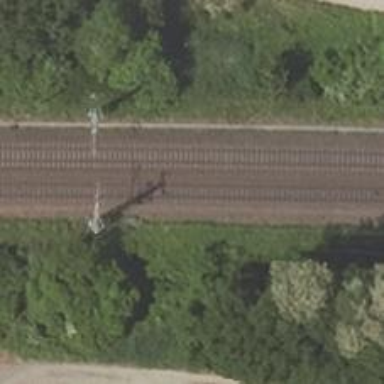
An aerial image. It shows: Railway with electrified contact lines.